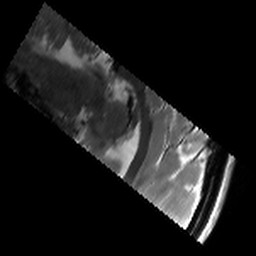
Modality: T2w
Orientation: sagittal
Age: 19
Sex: female
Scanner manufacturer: siemens
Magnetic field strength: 3 T
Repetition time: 8.02 s
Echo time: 0.08 s